Question: I am experiencing a strange white line between tabs in UITabBarController. I am using following code
'''
[[tabBarControllerObject.tabBarController.tabBar.items objectAtIndex:0] setFinishedSelectedImage:[UIImage imageNamed:@"ios_home_selected.png"] withFinishedUnselectedImage:[UIImage imageNamed:@"ios_home.png"]];
[[tabBarControllerObject.tabBarController.tabBar.items objectAtIndex:1] setFinishedSelectedImage:[UIImage imageNamed:@"ios_foodItems_selected.png"] withFinishedUnselectedImage:[UIImage imageNamed:@"ios_foodItems.png"]];
[[tabBarControllerObject.tabBarController.tabBar.items objectAtIndex:2] setFinishedSelectedImage:[UIImage imageNamed:@"ios_advantagesOfFood_selected.png"] withFinishedUnselectedImage:[UIImage imageNamed:@"ios_advantagesOfFood.png"]];
[[tabBarControllerObject.tabBarController.tabBar.items objectAtIndex:3] setFinishedSelectedImage:[UIImage imageNamed:@"ios_questions_selected.png"] withFinishedUnselectedImage:[UIImage imageNamed:@"ios_questions.png"]];
[[tabBarControllerObject.tabBarController.tabBar.items objectAtIndex:4] setFinishedSelectedImage:[UIImage imageNamed:@"ios_help_selected.png"] withFinishedUnselectedImage:[UIImage imageNamed:@"ios_help.png"]];
'''

The code was working fine before iOS7.1 but has isues in iOS 7.1. Any suggestions?
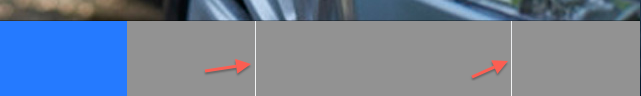
Answer: Got it fixed, not a good one but serves the purpose. increased the image of tabbar towards left by 1 pixel.
'''
UITabBarItem * tb3 = [personalisedPageTabBarController.tabBar.items objectAtIndex:2];
tb3.imageInsets = UIEdgeInsetsMake(0, -1, 0, 0);
UITabBarItem * tb5 = [personalisedPageTabBarController.tabBar.items objectAtIndex:4];
tb5.imageInsets = UIEdgeInsetsMake(0, -1, 0, 0);
'''
Any other answers are welcome.